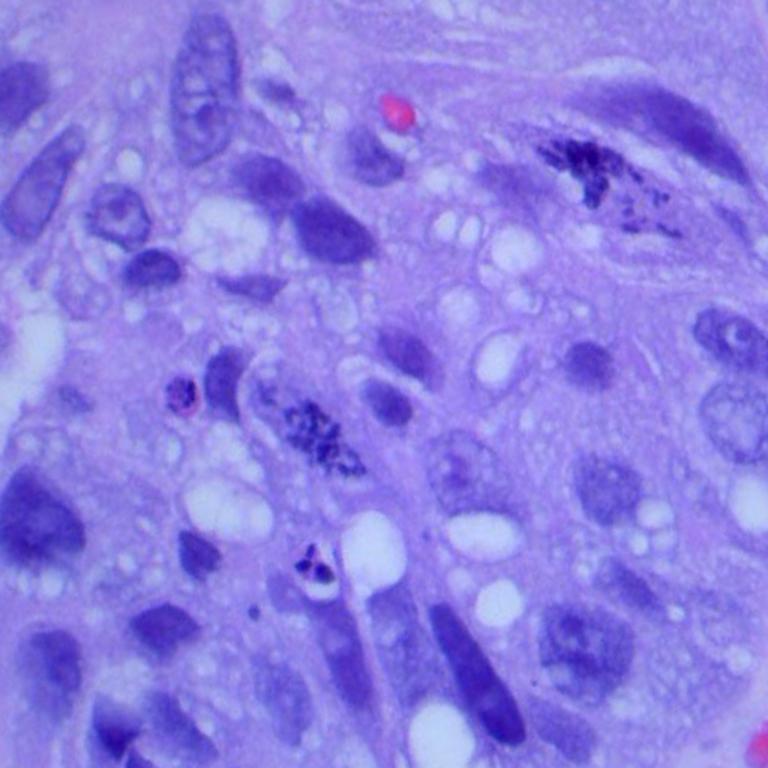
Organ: lung
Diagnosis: squamous carcinomas